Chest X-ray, PA view. Patient: 38 years old, sex M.
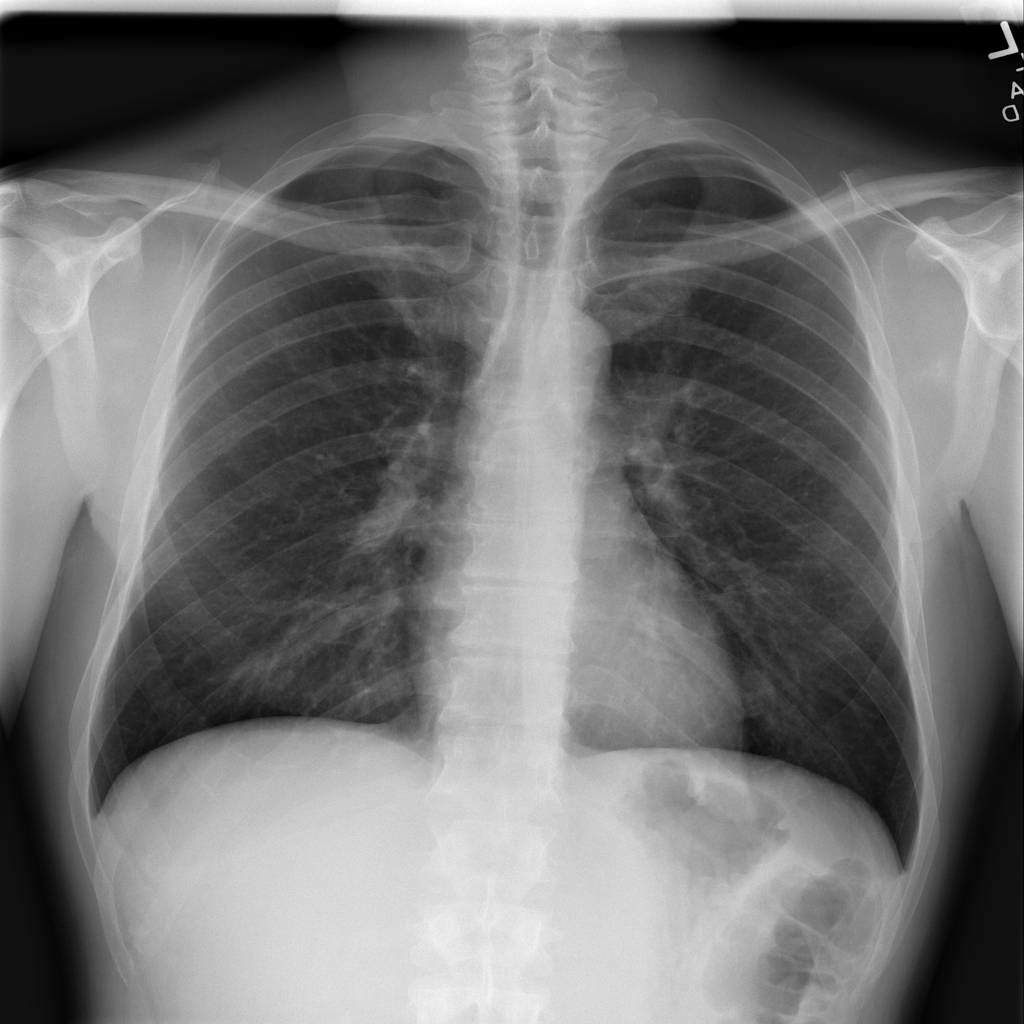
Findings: No Finding